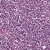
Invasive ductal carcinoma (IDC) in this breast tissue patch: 1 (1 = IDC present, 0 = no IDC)